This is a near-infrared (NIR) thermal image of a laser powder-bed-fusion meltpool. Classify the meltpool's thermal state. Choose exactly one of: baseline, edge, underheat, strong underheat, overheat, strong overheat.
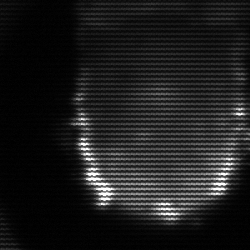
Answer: baseline